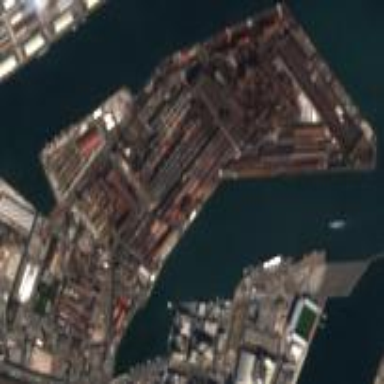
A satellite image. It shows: Industrial area used for steelworks.